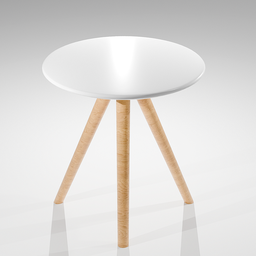
Label: furniture